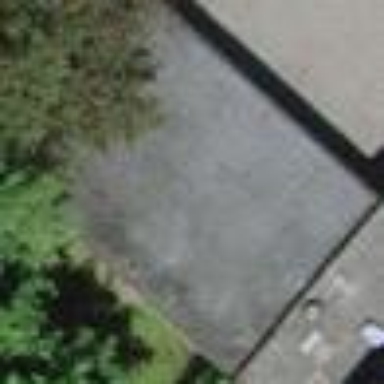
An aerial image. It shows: Group of garages.